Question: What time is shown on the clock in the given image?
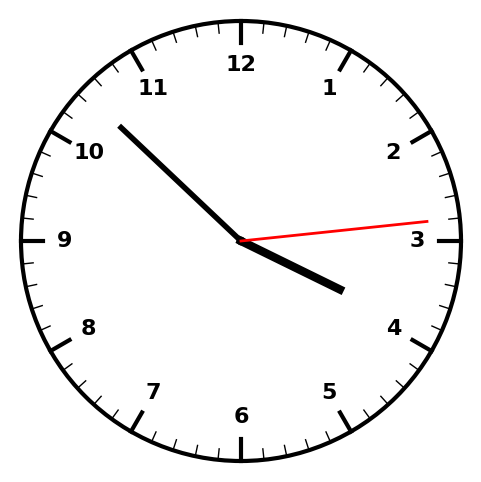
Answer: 03:52:14